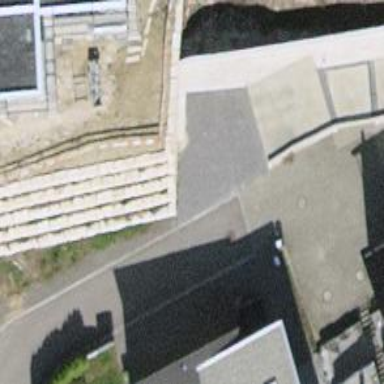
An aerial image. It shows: Retaining wall.